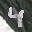
Label: 4